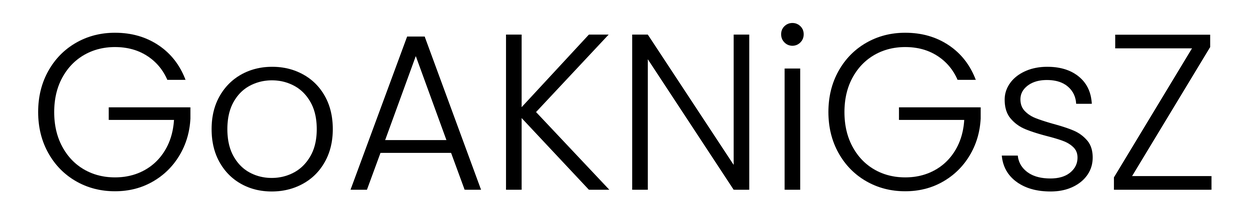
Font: Poppins-Light